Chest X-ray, PA view. Patient: 58 years old, sex M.
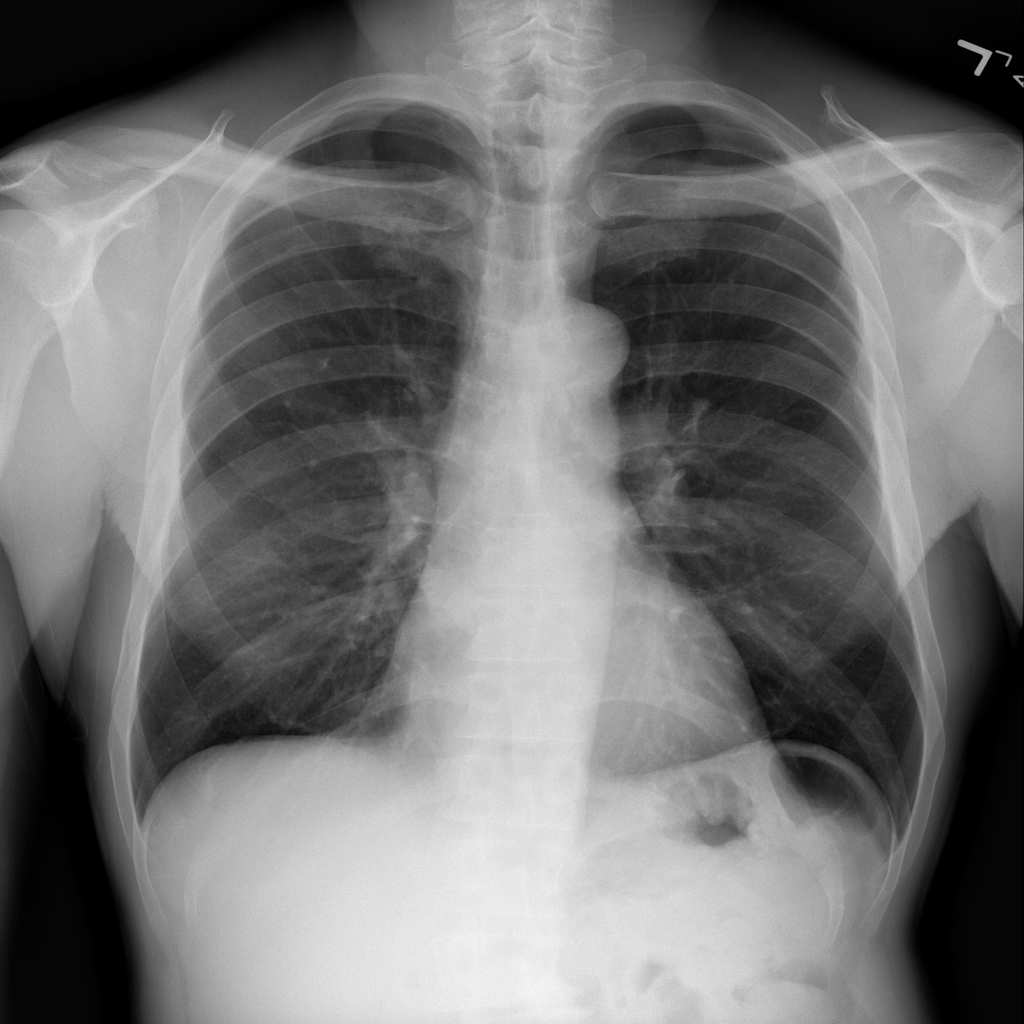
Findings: No Finding